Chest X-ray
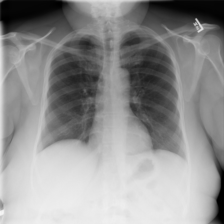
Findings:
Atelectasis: negative
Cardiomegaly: negative
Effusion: negative
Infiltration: negative
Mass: negative
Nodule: negative
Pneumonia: negative
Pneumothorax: negative
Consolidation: negative
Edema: negative
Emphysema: negative
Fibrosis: negative
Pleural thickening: negative
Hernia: negative